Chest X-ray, AP view. Patient: 32 years old, sex M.
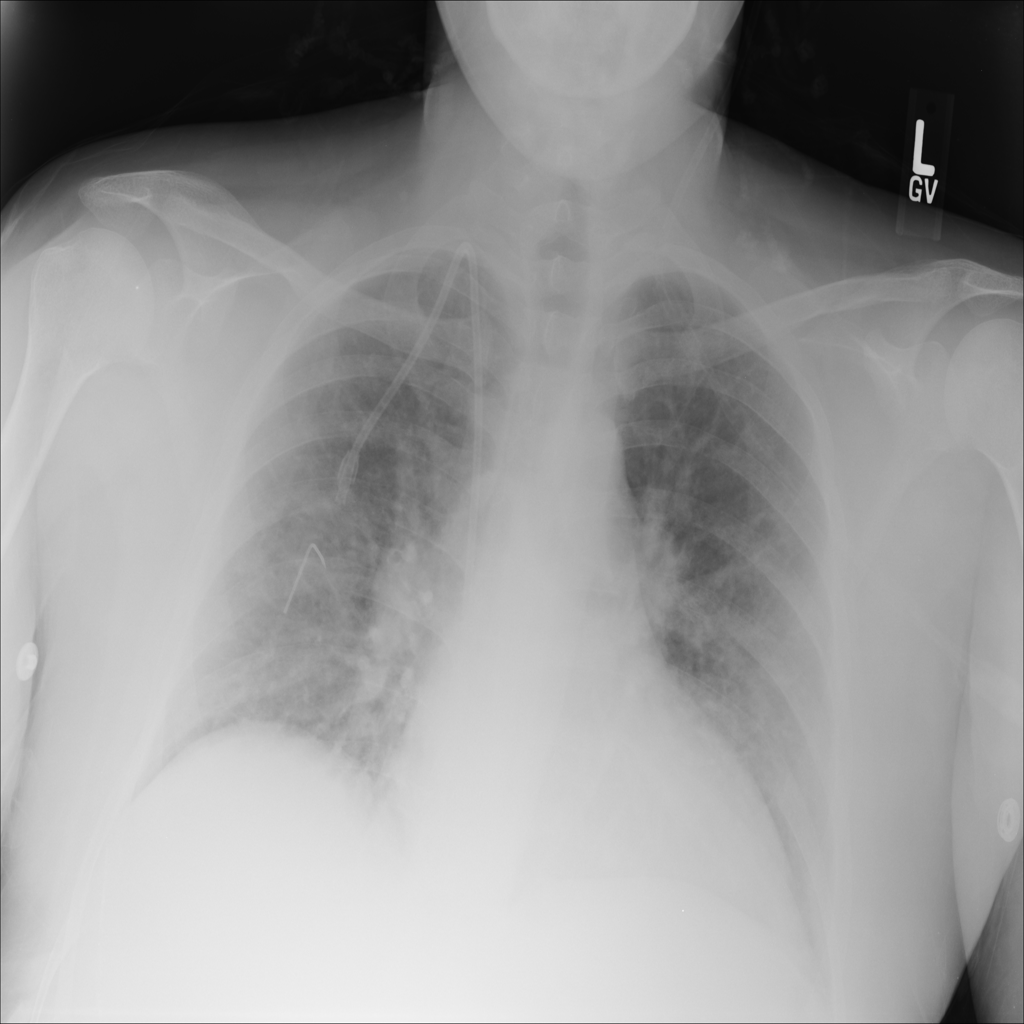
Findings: No Finding